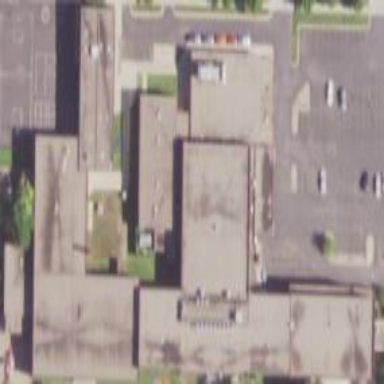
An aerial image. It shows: School building.